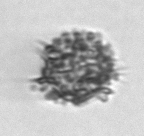
Label: Dictyocha